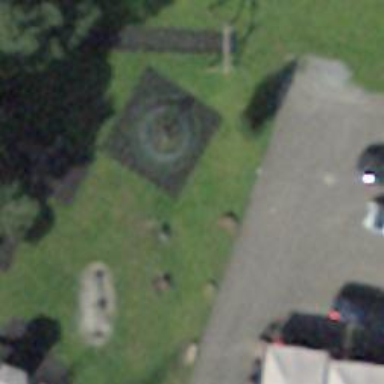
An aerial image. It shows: Springy playground.